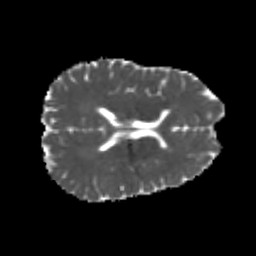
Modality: MD
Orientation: axial
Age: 24
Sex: female
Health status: healthy
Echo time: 0.074 s